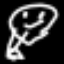
Label: frog